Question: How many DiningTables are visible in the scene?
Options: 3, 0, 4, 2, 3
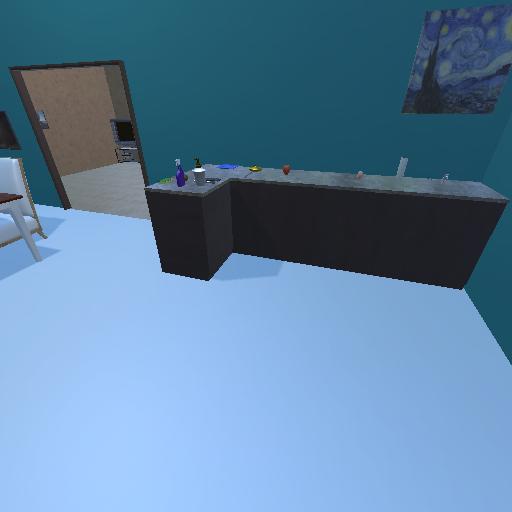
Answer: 3